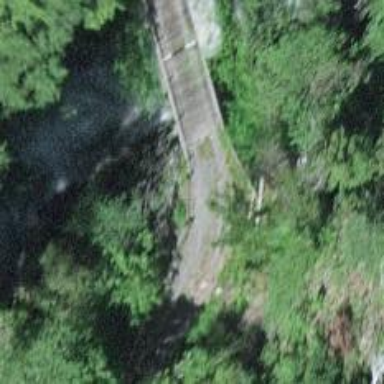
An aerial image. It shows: Track road going over bridge with grade1 tracktype.